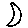
Label: moon